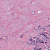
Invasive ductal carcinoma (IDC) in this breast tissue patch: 1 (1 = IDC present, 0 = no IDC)